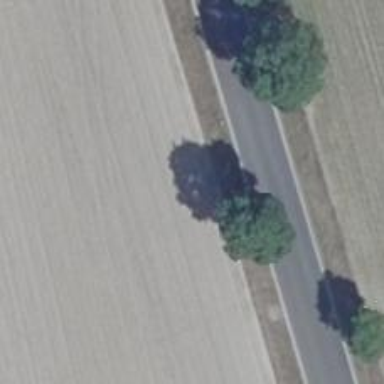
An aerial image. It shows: Deciduous broadleaved tree.